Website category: restaurant
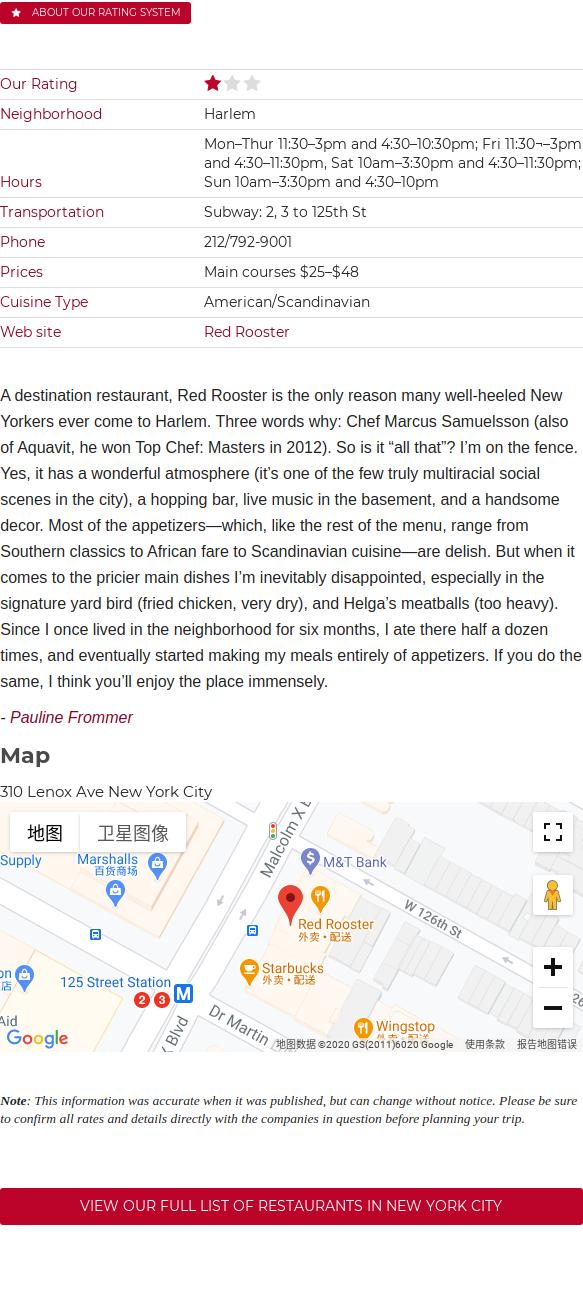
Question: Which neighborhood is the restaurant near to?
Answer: Harlem

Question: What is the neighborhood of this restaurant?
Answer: Harlem

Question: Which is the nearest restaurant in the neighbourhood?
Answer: Harlem

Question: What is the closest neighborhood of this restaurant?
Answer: Harlem

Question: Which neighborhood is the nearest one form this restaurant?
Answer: Harlem

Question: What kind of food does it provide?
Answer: American/Scandinavian

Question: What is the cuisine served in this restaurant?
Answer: American/Scandinavian

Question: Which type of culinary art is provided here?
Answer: American/Scandinavian

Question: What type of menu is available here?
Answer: American/Scandinavian

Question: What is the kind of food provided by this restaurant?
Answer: American/Scandinavian

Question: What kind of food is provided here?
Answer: American/Scandinavian

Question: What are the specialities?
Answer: American/Scandinavian

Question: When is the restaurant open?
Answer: MonThur 11:303pm and 4:3010:30pm; Fri 11:30¬3pm and 4:3011:30pm, Sat 10am3:30pm and 4:3011:30pm; Sun 10am3:30pm and 4:3010pm

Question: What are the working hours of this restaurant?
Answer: MonThur 11:303pm and 4:3010:30pm; Fri 11:30¬3pm and 4:3011:30pm, Sat 10am3:30pm and 4:3011:30pm; Sun 10am3:30pm and 4:3010pm

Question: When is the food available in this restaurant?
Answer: MonThur 11:303pm and 4:3010:30pm; Fri 11:30¬3pm and 4:3011:30pm, Sat 10am3:30pm and 4:3011:30pm; Sun 10am3:30pm and 4:3010pm

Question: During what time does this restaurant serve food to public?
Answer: MonThur 11:303pm and 4:3010:30pm; Fri 11:30¬3pm and 4:3011:30pm, Sat 10am3:30pm and 4:3011:30pm; Sun 10am3:30pm and 4:3010pm

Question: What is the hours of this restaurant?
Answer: MonThur 11:303pm and 4:3010:30pm; Fri 11:30¬3pm and 4:3011:30pm, Sat 10am3:30pm and 4:3011:30pm; Sun 10am3:30pm and 4:3010pm

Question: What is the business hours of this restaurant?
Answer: MonThur 11:303pm and 4:3010:30pm; Fri 11:30¬3pm and 4:3011:30pm, Sat 10am3:30pm and 4:3011:30pm; Sun 10am3:30pm and 4:3010pm

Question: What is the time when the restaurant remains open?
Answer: MonThur 11:303pm and 4:3010:30pm; Fri 11:30¬3pm and 4:3011:30pm, Sat 10am3:30pm and 4:3011:30pm; Sun 10am3:30pm and 4:3010pm

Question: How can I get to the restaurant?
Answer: Subway: 2, 3 to 125th St

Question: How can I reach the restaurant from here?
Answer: Subway: 2, 3 to 125th St

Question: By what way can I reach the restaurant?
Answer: Subway: 2, 3 to 125th St

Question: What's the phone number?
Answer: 212/792-9001

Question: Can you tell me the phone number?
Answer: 212/792-9001

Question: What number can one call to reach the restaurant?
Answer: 212/792-9001

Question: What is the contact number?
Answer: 212/792-9001

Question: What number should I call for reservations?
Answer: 212/792-9001

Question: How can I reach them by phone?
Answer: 212/792-9001

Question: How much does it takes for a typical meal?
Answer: Main courses $25$48

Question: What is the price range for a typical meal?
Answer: Main courses $25$48

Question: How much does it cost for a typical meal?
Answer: Main courses $25$48

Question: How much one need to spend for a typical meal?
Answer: Main courses $25$48

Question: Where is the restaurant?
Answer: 310 Lenox Ave New York City

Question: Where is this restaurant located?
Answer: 310 Lenox Ave New York City

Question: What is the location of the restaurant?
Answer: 310 Lenox Ave New York City

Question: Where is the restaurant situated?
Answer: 310 Lenox Ave New York City

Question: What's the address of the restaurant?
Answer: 310 Lenox Ave New York City

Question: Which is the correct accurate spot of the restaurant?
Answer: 310 Lenox Ave New York City

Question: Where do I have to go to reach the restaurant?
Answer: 310 Lenox Ave New York City